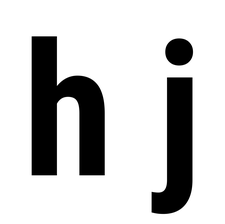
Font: Roboto_Condensed_Bold